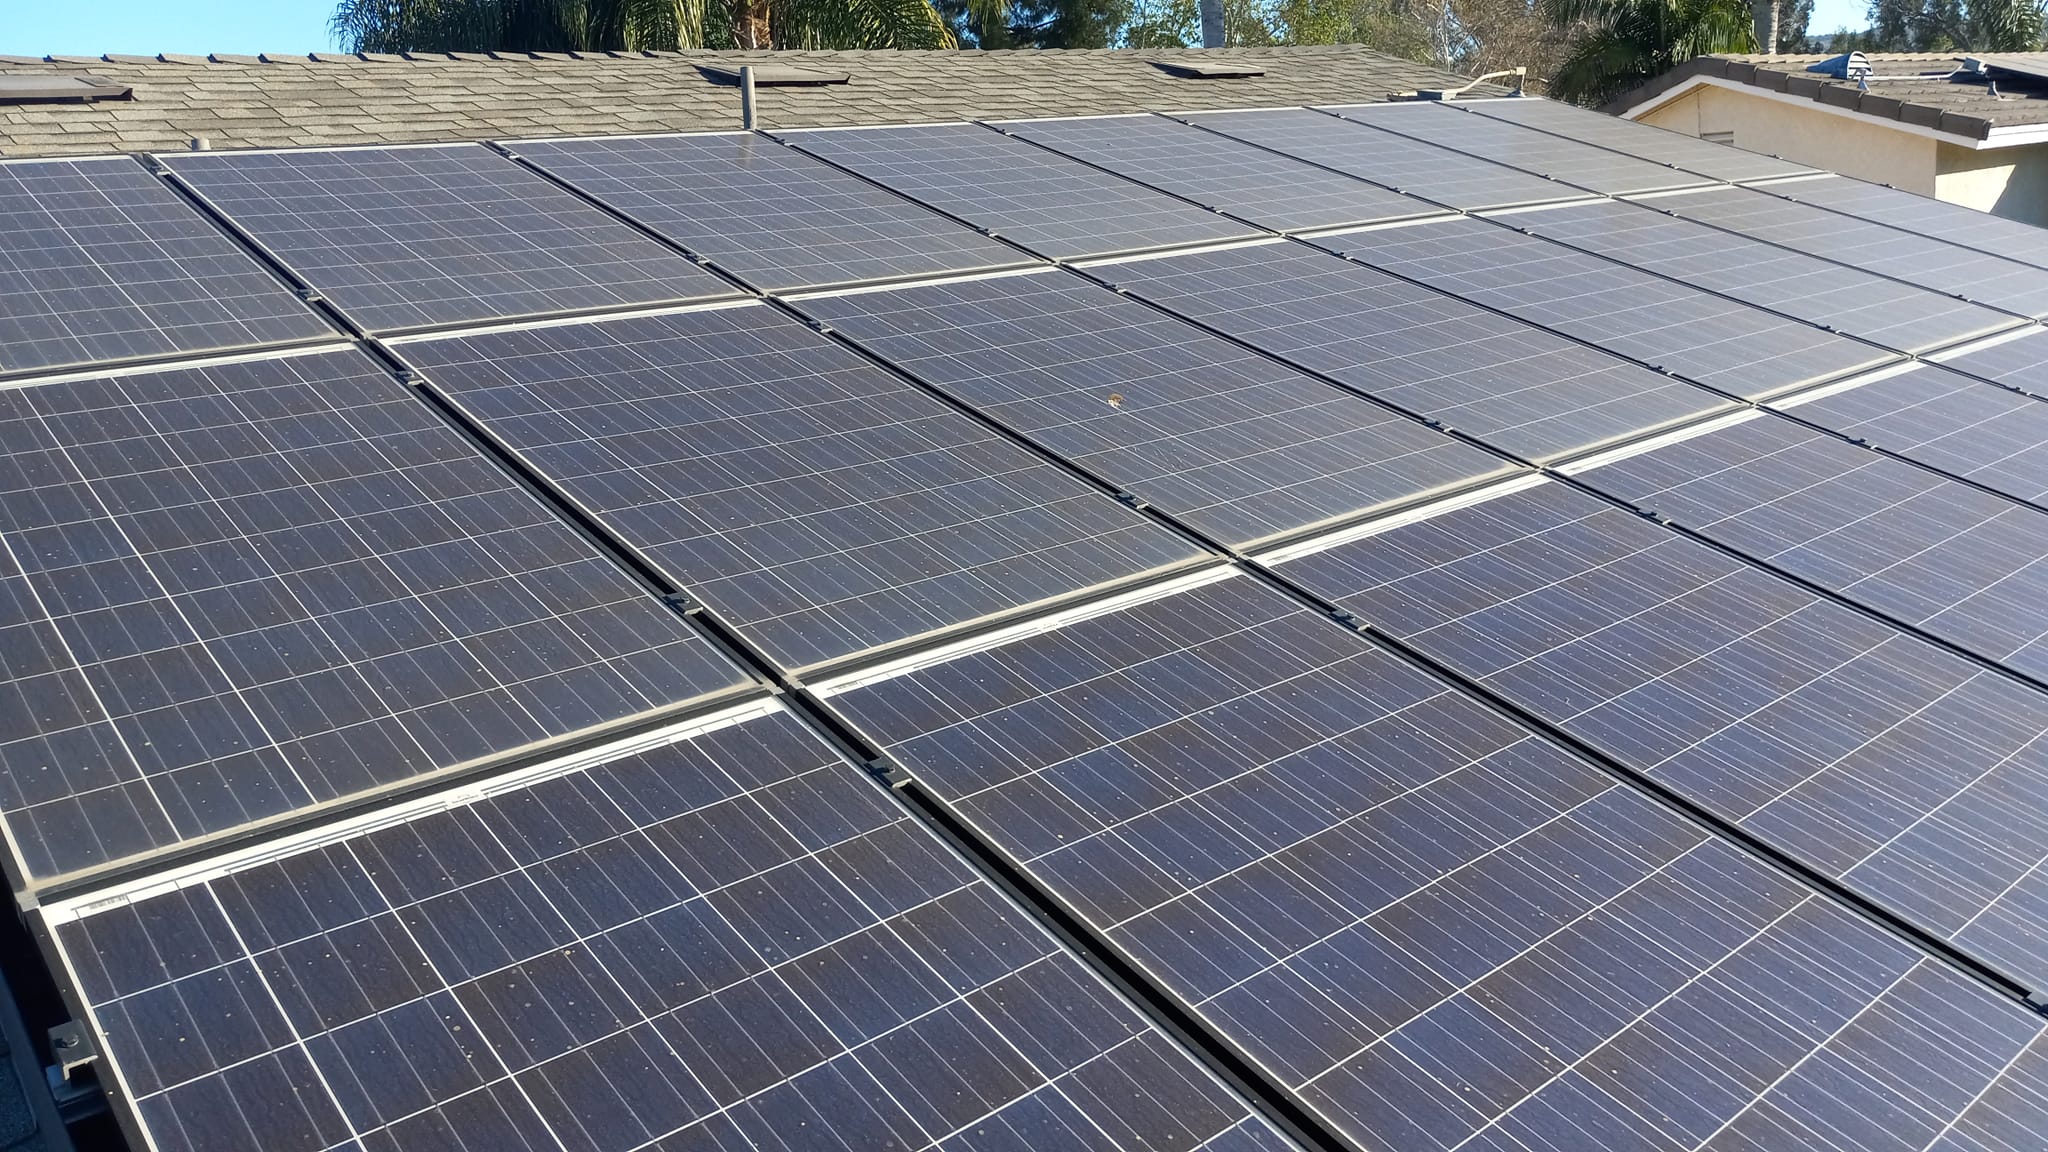
Label: Dusty